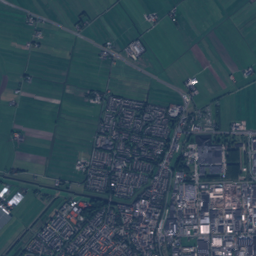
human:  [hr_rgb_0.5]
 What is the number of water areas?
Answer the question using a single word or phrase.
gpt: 90

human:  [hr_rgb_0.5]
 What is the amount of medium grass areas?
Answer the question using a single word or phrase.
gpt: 49

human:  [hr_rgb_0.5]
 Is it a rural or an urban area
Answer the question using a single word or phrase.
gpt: urban

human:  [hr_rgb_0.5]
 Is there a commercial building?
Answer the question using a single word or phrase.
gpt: yes

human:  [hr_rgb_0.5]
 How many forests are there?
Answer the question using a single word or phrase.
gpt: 64

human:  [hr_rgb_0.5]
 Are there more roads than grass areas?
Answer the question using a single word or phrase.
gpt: yes

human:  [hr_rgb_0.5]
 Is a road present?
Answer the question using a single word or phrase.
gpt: yes

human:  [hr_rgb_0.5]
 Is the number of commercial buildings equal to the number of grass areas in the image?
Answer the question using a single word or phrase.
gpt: no

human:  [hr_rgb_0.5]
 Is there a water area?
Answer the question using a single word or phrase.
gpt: yes

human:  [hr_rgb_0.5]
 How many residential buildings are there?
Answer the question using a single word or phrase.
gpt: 4427

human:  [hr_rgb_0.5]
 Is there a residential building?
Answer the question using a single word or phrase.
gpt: yes

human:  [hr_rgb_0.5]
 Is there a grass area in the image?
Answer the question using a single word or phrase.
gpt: yes

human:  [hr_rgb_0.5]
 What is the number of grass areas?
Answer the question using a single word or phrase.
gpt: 375

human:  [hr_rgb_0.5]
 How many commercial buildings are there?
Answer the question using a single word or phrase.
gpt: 145

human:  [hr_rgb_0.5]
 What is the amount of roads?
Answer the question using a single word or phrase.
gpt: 850

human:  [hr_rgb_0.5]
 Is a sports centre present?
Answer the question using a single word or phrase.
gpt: yes

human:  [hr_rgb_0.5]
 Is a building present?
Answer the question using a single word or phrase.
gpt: yes

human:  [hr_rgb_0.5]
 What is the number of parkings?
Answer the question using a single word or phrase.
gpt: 15

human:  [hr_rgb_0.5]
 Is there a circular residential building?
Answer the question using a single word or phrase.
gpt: yes

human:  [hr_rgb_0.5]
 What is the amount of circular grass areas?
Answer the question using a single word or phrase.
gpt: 0

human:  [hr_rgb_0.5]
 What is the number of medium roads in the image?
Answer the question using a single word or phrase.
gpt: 0

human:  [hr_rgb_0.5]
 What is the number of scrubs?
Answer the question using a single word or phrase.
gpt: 2

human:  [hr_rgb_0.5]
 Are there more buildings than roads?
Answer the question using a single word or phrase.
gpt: yes

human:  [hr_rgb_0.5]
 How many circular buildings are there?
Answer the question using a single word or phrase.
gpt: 3

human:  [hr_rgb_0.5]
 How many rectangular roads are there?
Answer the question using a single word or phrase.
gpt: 0

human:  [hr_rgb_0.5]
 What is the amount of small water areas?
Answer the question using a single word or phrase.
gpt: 42

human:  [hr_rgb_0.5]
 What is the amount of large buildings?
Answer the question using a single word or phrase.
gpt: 97

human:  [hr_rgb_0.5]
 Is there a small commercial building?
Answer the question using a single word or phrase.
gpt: yes

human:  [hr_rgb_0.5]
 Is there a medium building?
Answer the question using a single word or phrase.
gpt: yes

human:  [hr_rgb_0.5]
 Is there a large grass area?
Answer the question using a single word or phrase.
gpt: yes

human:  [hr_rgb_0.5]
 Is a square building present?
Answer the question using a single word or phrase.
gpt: yes

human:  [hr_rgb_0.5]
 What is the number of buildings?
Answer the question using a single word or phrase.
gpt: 4585

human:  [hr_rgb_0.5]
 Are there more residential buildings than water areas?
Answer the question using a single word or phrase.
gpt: yes

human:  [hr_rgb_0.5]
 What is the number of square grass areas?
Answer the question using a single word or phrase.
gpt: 0

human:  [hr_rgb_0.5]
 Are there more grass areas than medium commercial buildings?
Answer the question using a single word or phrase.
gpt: yes

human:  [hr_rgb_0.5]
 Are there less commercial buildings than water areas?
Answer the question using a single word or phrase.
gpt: no

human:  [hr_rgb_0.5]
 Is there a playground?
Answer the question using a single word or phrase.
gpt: yes

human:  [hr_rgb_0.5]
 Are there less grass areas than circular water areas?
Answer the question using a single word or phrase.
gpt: no

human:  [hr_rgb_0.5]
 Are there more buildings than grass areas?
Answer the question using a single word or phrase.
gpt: yes

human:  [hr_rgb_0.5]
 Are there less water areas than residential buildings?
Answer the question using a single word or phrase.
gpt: yes

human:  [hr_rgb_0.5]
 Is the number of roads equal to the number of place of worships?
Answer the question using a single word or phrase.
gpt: no

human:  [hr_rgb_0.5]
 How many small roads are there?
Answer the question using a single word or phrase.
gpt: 850

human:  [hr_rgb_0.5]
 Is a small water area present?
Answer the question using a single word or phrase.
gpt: yes

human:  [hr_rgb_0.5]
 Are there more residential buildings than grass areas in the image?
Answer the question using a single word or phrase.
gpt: yes

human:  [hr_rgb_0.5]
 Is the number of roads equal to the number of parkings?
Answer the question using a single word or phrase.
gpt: no

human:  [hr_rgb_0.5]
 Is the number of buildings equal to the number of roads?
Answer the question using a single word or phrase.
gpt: no

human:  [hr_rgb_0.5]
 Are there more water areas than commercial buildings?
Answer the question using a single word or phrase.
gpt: no

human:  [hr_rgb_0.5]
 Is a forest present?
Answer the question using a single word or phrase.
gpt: yes

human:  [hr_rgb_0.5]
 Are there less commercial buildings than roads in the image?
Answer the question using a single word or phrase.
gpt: yes

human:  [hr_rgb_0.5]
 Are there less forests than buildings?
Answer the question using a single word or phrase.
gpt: yes

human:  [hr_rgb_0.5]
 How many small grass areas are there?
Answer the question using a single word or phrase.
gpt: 50

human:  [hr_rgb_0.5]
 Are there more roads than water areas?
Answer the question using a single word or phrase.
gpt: yes

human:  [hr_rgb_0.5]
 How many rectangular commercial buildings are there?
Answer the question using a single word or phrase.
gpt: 62

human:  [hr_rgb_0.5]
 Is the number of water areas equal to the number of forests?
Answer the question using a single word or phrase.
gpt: no

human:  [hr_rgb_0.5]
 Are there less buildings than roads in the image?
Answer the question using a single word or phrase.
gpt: no

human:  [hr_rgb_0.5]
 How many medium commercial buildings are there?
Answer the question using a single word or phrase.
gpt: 33

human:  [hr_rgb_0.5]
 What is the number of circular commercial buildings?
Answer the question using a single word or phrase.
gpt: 0

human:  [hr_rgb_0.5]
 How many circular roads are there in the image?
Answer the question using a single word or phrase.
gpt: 0

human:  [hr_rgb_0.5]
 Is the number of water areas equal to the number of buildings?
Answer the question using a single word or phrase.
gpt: no

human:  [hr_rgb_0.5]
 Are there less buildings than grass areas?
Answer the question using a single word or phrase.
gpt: no

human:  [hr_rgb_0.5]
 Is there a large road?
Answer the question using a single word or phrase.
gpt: no

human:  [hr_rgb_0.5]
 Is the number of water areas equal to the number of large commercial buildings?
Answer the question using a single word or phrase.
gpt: no

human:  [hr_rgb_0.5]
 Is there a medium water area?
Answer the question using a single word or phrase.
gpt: yes

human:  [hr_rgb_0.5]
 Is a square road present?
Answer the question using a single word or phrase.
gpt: no